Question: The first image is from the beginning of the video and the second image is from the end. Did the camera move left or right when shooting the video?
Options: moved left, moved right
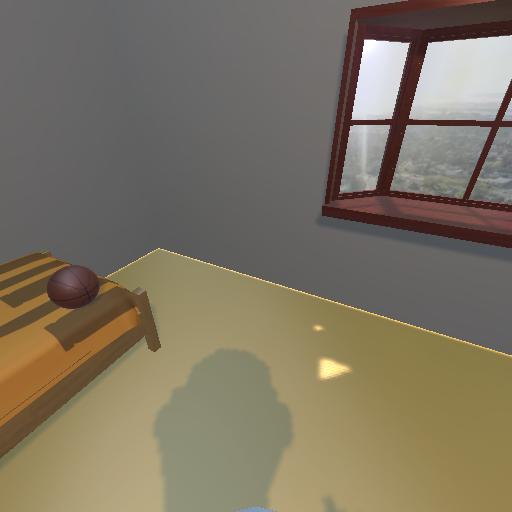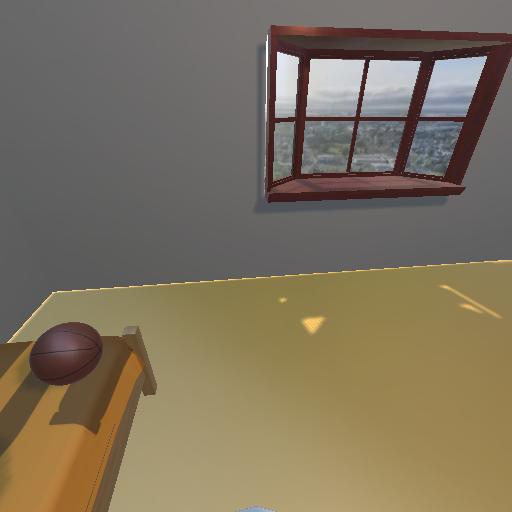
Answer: moved left